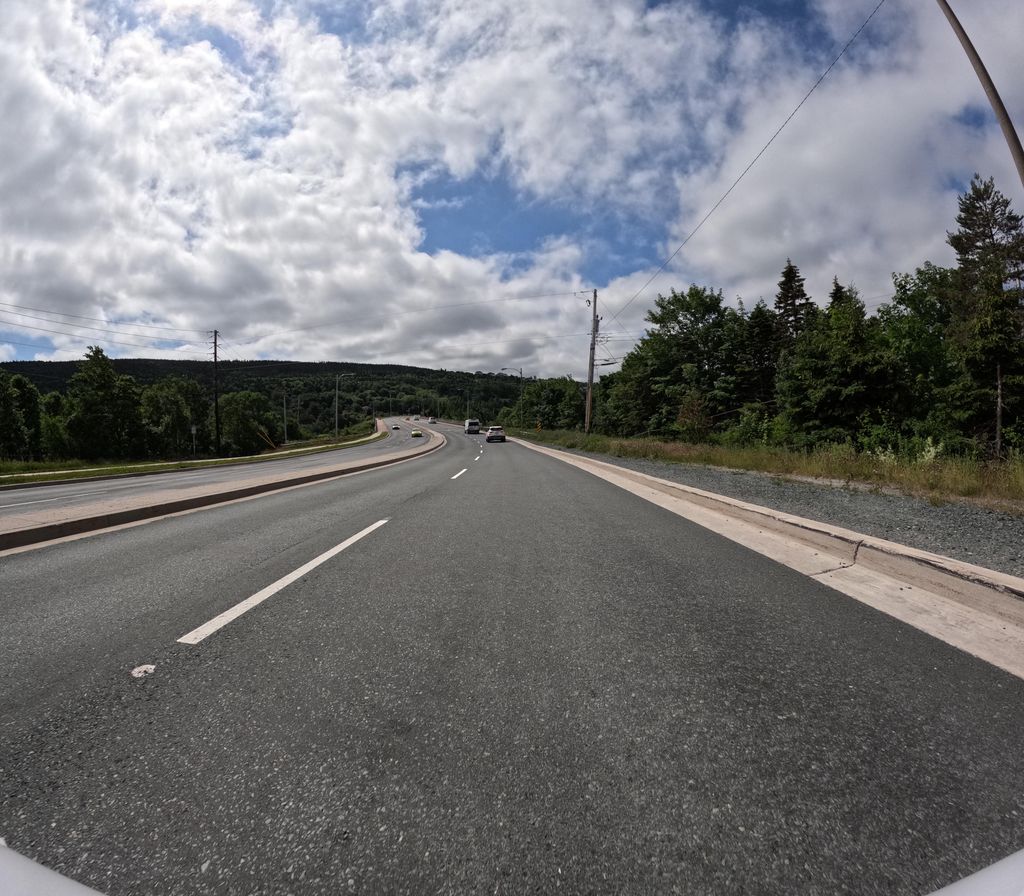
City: st_johns